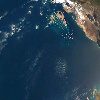
Label: water